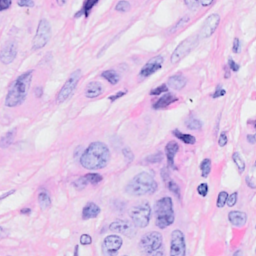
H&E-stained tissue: Breast